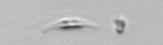
Label: Cylindrotheca